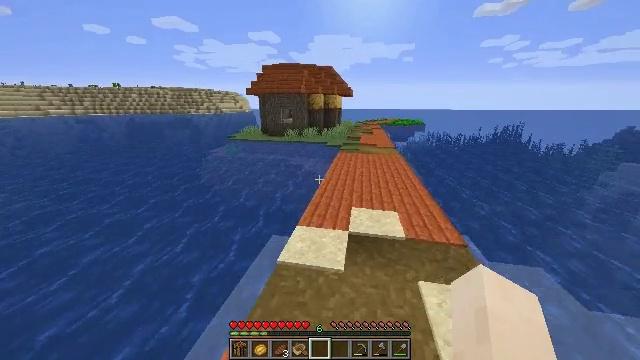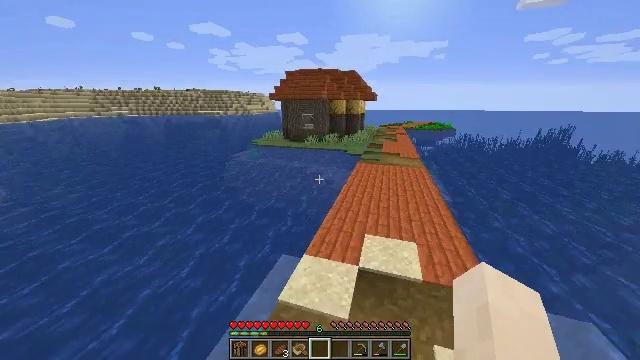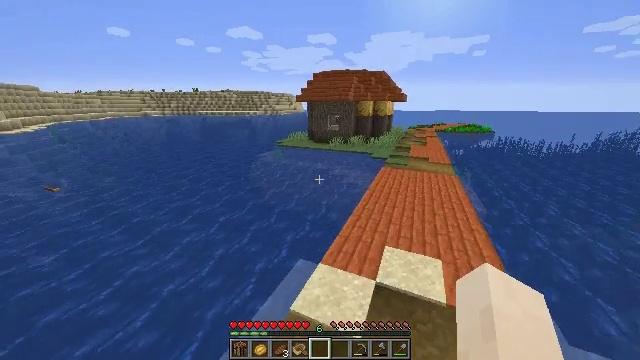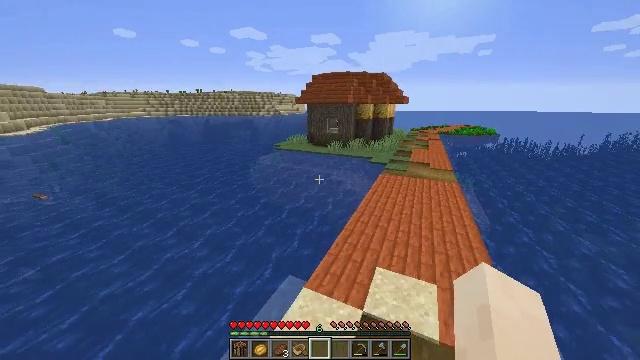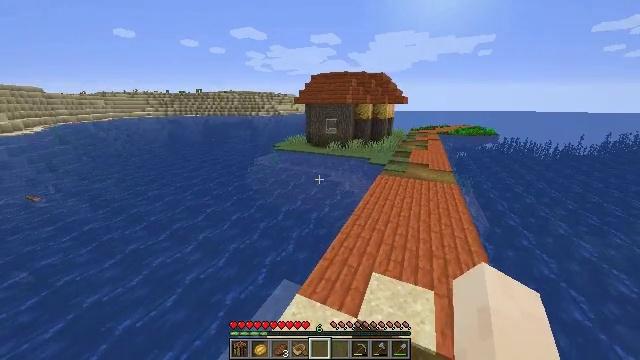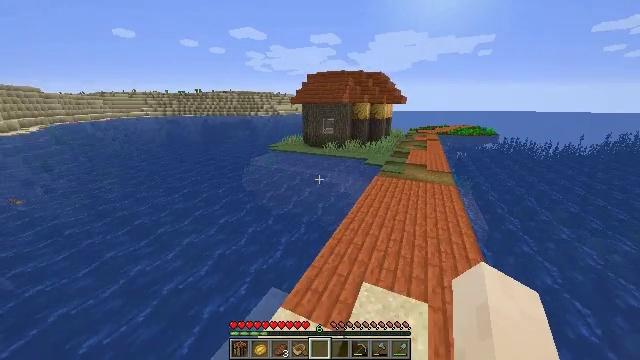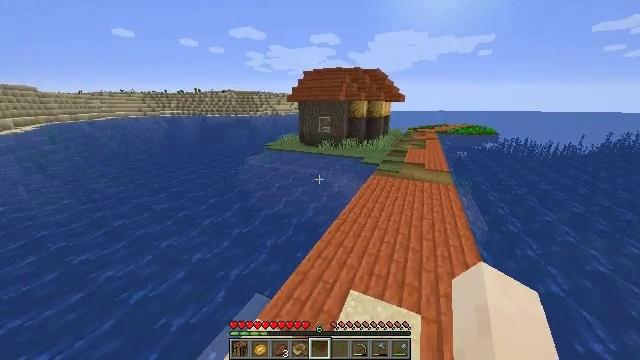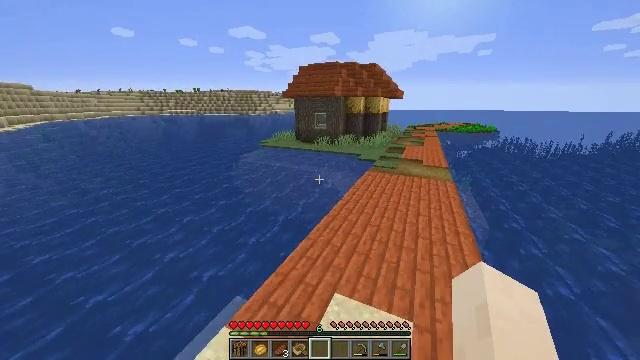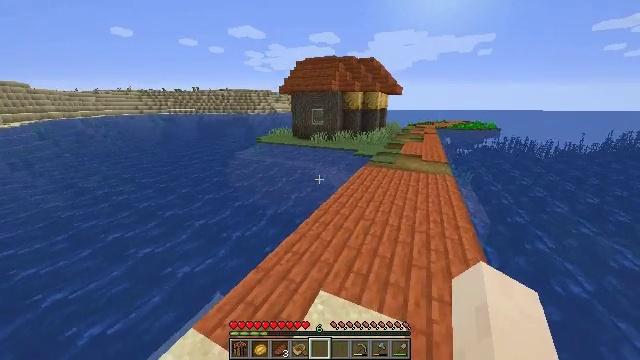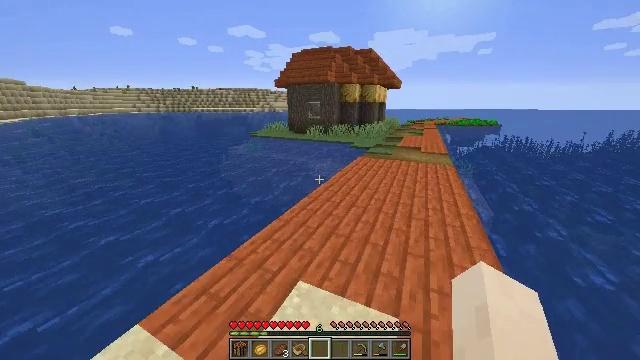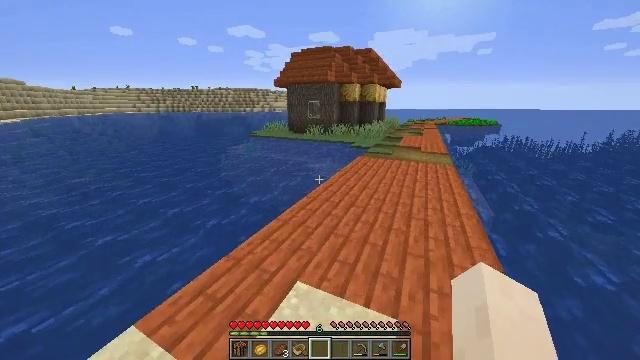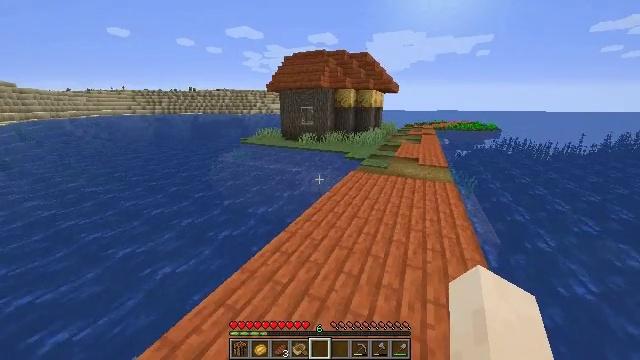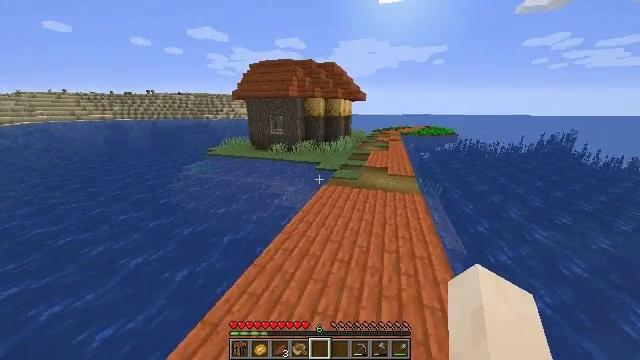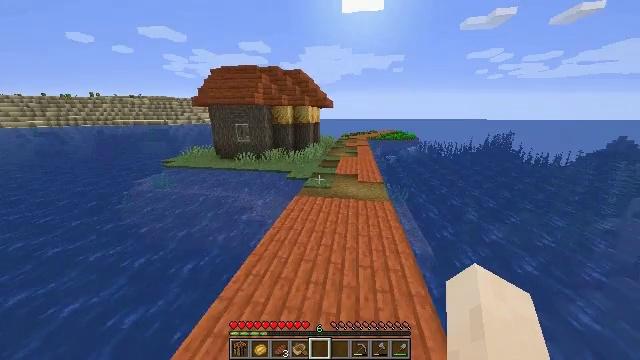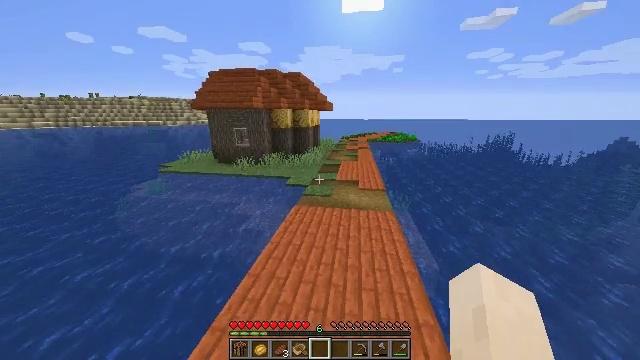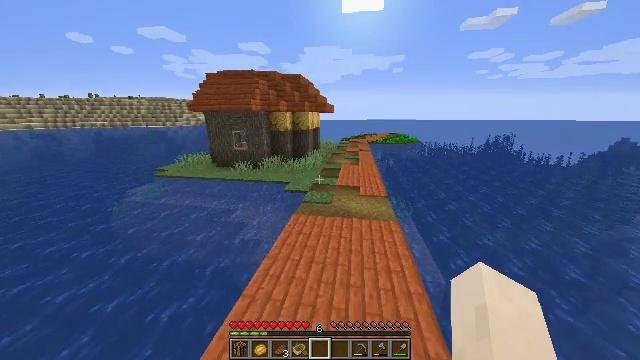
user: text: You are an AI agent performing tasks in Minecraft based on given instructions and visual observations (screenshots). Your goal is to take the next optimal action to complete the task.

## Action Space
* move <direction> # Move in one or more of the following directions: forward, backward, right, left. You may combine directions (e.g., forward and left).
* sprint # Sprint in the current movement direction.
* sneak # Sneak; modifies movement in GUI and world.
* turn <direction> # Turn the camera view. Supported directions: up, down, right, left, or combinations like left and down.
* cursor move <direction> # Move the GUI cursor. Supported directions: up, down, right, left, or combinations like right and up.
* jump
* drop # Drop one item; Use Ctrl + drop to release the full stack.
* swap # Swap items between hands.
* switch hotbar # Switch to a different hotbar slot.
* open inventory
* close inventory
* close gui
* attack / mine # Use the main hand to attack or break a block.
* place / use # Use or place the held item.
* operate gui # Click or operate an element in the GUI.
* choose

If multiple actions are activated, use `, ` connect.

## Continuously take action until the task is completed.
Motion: motion action
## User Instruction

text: Attack the acacia fence to break it.
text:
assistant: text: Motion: move forward and move right, sprint, turn left, jump
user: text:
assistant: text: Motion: move forward and move right, sprint, turn left, jump
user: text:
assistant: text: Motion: move forward and move right, sprint, jump
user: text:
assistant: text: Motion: move forward and move right, sprint, jump
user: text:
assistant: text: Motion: move forward and move right, sprint, jump
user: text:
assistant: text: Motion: move forward and move right, sprint, jump
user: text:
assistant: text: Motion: move forward and move right, sprint, jump
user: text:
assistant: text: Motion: move forward and move right, sprint, jump
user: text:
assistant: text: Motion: move forward, sprint, jump
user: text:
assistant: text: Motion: move forward, sprint, jump
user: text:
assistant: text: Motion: move forward, sprint, jump
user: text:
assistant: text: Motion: move forward, sprint, turn right, jump
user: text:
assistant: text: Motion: move forward, sprint, turn right and up, jump
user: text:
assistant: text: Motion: move forward, sprint, jump
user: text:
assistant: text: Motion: move forward, sprint, jump
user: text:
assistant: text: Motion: move forward, sprint, jump
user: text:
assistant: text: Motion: move forward, sprint, jump
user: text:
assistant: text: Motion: move forward, sprint, jump
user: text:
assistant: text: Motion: move forward, sprint, jump
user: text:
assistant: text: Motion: move forward, sprint, jump
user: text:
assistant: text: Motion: move forward, sprint, jump
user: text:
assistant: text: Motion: move forward, sprint, jump
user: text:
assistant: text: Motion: move forward, sprint, jump
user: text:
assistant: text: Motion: move forward, sprint, jump
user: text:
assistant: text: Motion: move forward and move right, sprint, jump
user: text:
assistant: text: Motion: move forward and move right, sprint, jump
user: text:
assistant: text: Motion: move forward and move right, sprint, jump
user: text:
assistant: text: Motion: move forward, sprint, jump
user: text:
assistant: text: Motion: move forward, sprint, jump
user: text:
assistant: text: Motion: move forward, sprint, jump